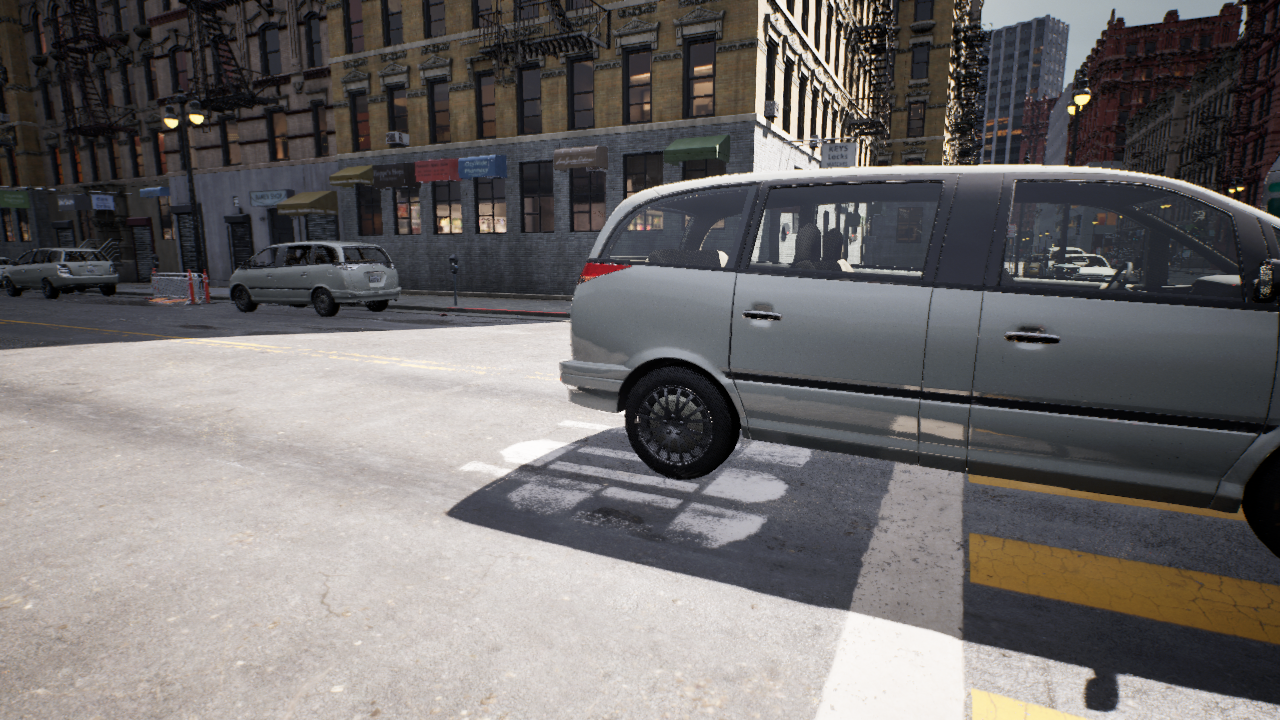
Venue: residential
Lighting: clear day
Vehicle rig: minivan